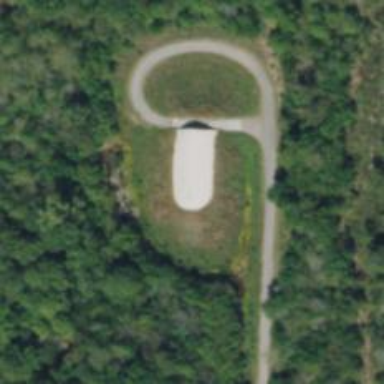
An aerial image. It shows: Military bunker for protection and defense.